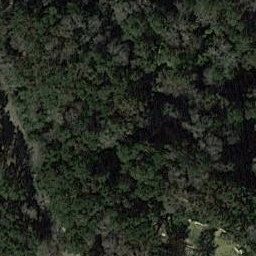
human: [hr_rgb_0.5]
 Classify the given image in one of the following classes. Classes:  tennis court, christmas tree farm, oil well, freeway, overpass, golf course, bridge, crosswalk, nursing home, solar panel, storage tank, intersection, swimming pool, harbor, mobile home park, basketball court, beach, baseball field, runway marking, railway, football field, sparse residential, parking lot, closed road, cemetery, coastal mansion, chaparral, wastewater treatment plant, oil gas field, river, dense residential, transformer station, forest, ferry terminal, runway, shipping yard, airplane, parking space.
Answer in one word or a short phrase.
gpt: forest